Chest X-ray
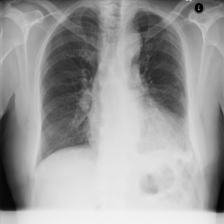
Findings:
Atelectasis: negative
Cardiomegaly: negative
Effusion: negative
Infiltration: negative
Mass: negative
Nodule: negative
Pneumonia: negative
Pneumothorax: negative
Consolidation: negative
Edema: negative
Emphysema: negative
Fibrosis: negative
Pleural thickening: positive
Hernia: negative